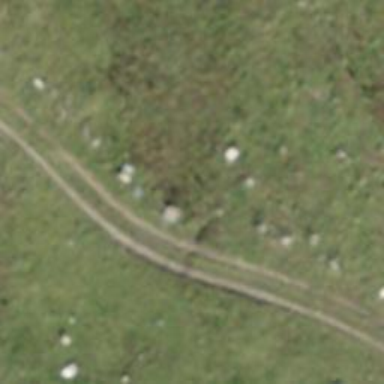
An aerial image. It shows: Track with grade2 tracktype.